Question: I'm learning css right now so you may know what kind of problems are trying to blow my mind... hahaha
Okey, I'm trying to separate my web in two divs like this:

and the intention is that the right-side realize there is something at his left.
Left Side:
'''
.left-side {
background: url('../img/mesh.png') #333;
position: relative;
top: 0px;
margin-left:0px;
width: 100px;
height: 100%;
}
'''
Right-side: Here's the problem
'''
.right-side {
position: relative;
margin-left: 100px;
top: 0px;
float: left; /* Trying to detect something at my left */
height: 100%;
width: 100%;
}
'''
Both have relative positions because I read they should, maybe I'm wrong...
Just for giving you some context, on the left-side would be a navigation bar and on the right side would be all the grid and main content.
I'm using bootstrap framework for creating the grid on the right-side but the problem is that all the div's do not take their parent as a reference.
'''
<html>
<head>
.....
</head>
<body>
<div class="left-side">
<!-- Navbar -->
</div>
<div class ="right-side">
<div class ="container-fluid">
<!-- etc -->
</div>
</div>
</body>
</html>
'''
Thanks for reading this. I would try to fix this by my own, some help would be well recieved
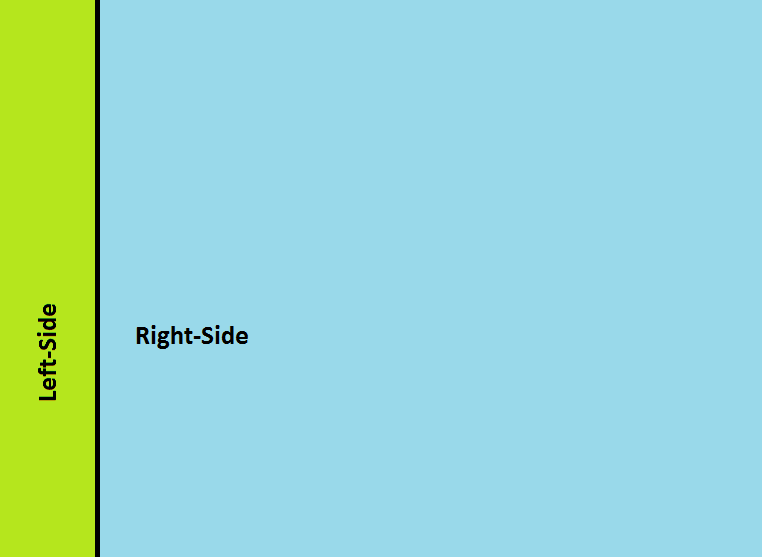
Answer: You should use what Bootstrap gives you, which is span classes. What about something like this?
'''
<html>
<head>
.....
</head>
<body>
<div class="row-fluid">
<div class="span3">
<!-- left side -->
</div>
<div class="span9">
<!-- right side -->
</div>
</div>
</body>
</html>
'''